Question: I submitted an App in the Office365 Store but it got rejected. The requirement to fix is 5.7 Apps and add-ins must be secured with a valid and trusted SSL certificate (HTTPS). Your add-in and all its content must be SSL secured.

Any information regarding how to fix this will be really helpful. Thank you!
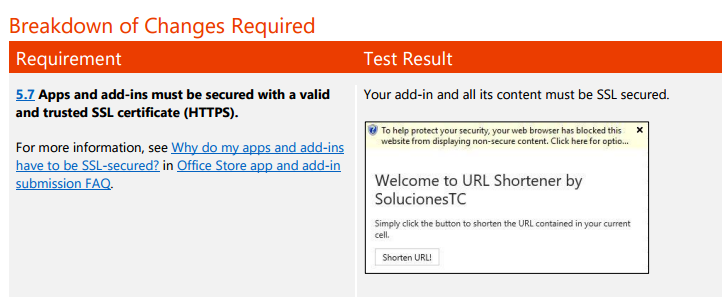
Answer: It means that you've included non-SSL resources in your add-in.
One way to identify the problem(s) is to search all your code (html and JS, of course) for occurrences of "http". Make sure that every one of them is using "https" and not "http".
-Michael (program manager on the add-ins team)